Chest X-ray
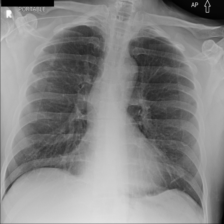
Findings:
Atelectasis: negative
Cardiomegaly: negative
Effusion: negative
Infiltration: negative
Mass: negative
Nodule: positive
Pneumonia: negative
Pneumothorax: negative
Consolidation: negative
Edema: negative
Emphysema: negative
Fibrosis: negative
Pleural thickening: negative
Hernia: negative